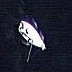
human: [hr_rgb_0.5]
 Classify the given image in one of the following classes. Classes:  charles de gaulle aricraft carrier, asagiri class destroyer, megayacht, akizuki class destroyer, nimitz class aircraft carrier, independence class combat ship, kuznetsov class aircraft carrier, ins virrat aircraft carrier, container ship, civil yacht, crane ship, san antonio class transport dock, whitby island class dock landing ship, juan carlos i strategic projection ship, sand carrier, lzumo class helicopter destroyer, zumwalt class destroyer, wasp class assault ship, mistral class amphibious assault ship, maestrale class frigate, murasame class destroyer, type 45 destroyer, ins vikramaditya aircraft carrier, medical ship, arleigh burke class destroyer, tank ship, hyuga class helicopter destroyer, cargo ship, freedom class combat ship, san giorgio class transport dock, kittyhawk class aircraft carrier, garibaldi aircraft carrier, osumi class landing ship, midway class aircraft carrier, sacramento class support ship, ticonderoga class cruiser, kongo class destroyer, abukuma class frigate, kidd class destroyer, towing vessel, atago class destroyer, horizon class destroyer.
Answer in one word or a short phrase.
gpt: Civil yacht